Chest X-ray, AP view. Patient: 44 years old, sex F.
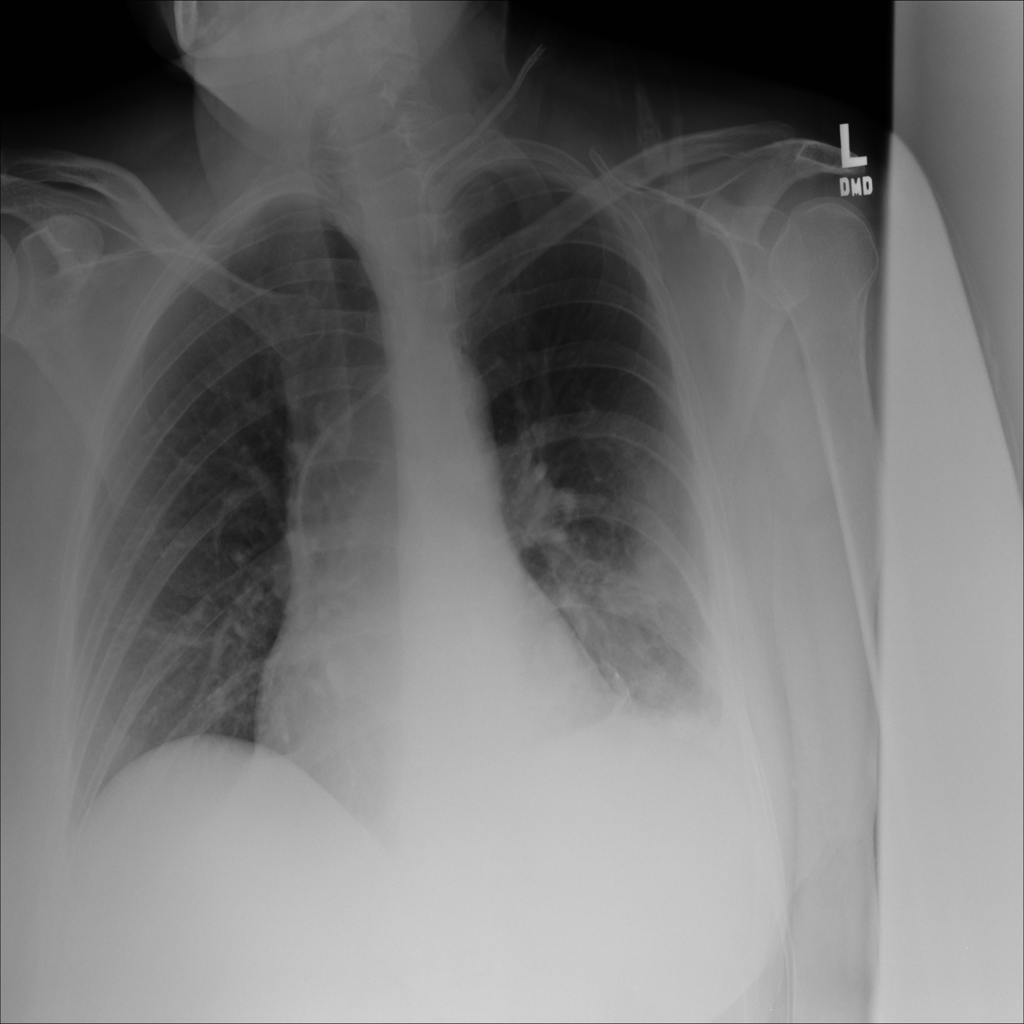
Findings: Effusion